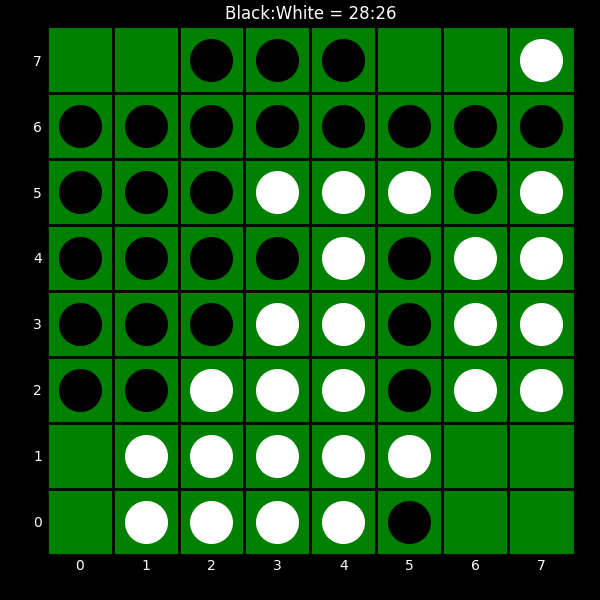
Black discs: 28
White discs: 26